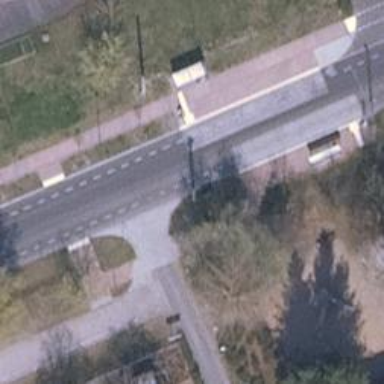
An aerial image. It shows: Public transport stop position.